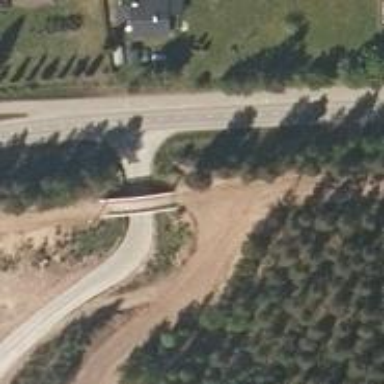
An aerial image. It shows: Bridge over footway track with excellent trail visibility.